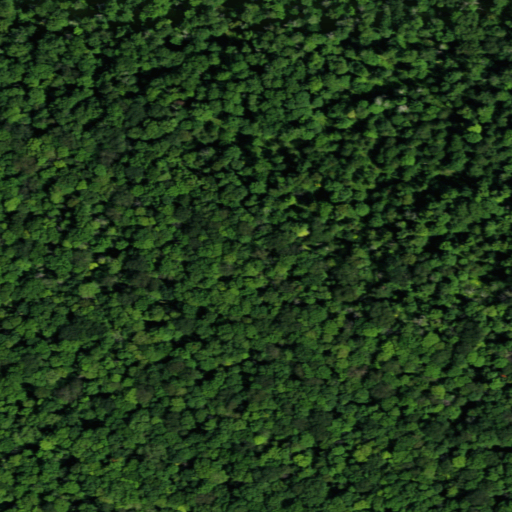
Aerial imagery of mountain in New York named Blacksnake Mountain containing only deciduous forest